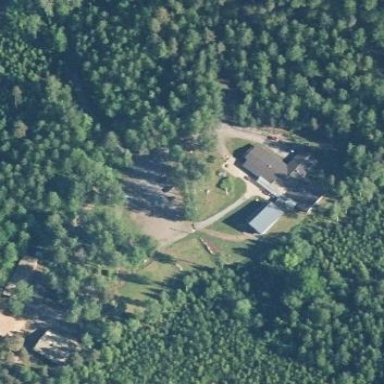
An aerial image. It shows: Summer camp located in leisure land.